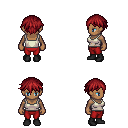
a pixel art fantasy rpg character, female body template, human, dark skin, white pirate shirt, red pants, brunette short bangs hairstyle, black shoes, four views (front, back, left, right), 2x2 character sprite sheet, small pixel art, hard edges, no anti-aliasing